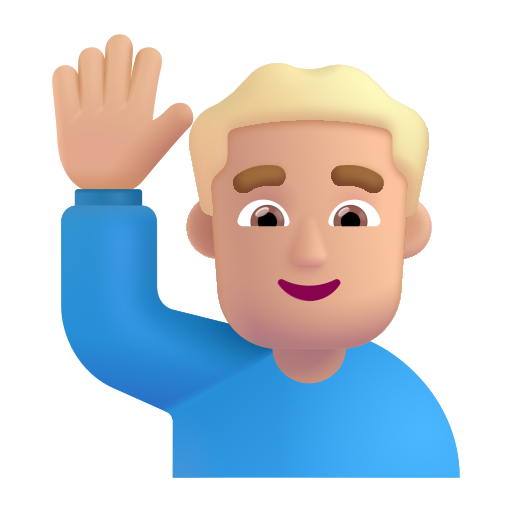
man raising hand color  light